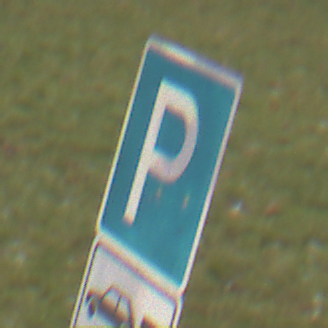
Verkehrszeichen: Parken
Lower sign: HinweisDurchSinnbild15
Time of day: Midday
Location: Outdoor (Nature)
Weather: Overcast
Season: NotSpecified
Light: Natural